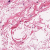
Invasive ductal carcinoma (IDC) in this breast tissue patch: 0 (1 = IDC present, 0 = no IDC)